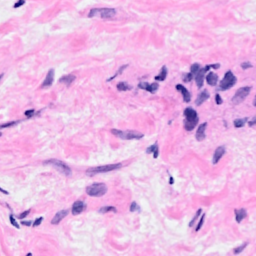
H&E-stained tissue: Breast